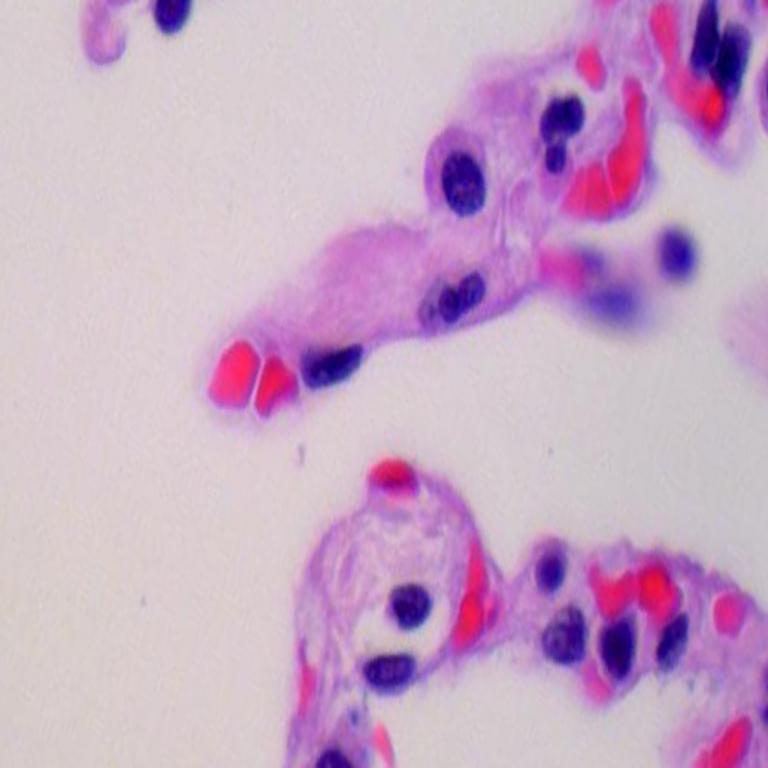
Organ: lung
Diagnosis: benign